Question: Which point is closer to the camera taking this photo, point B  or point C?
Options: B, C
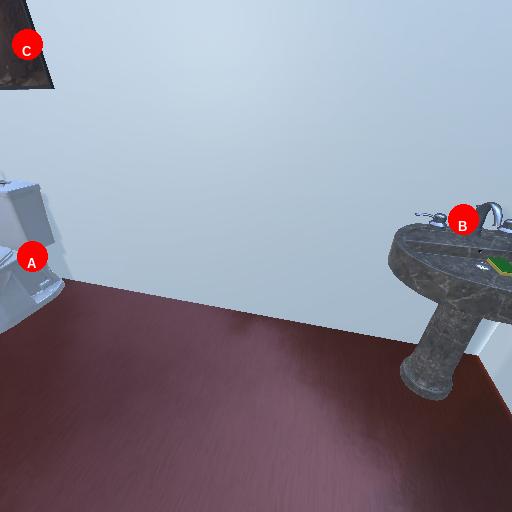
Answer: B